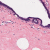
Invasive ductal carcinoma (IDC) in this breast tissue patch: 0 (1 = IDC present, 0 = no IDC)